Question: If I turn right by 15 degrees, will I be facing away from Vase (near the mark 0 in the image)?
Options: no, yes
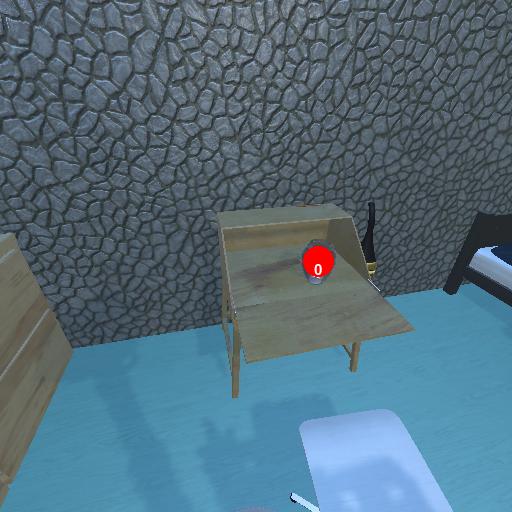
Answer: no